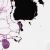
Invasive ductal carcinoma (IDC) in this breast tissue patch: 0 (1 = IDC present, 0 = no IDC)